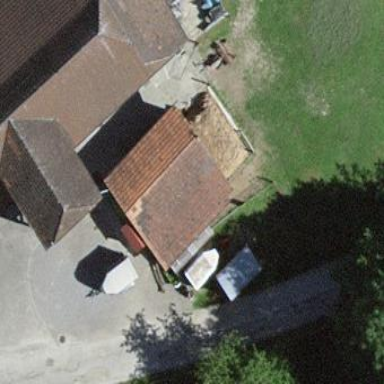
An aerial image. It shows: Rural barn.